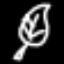
Label: leaf